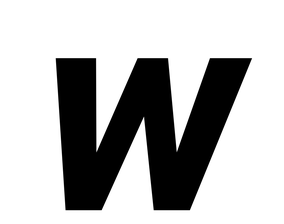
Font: Roboto-Italic_ExtraBold_Italic